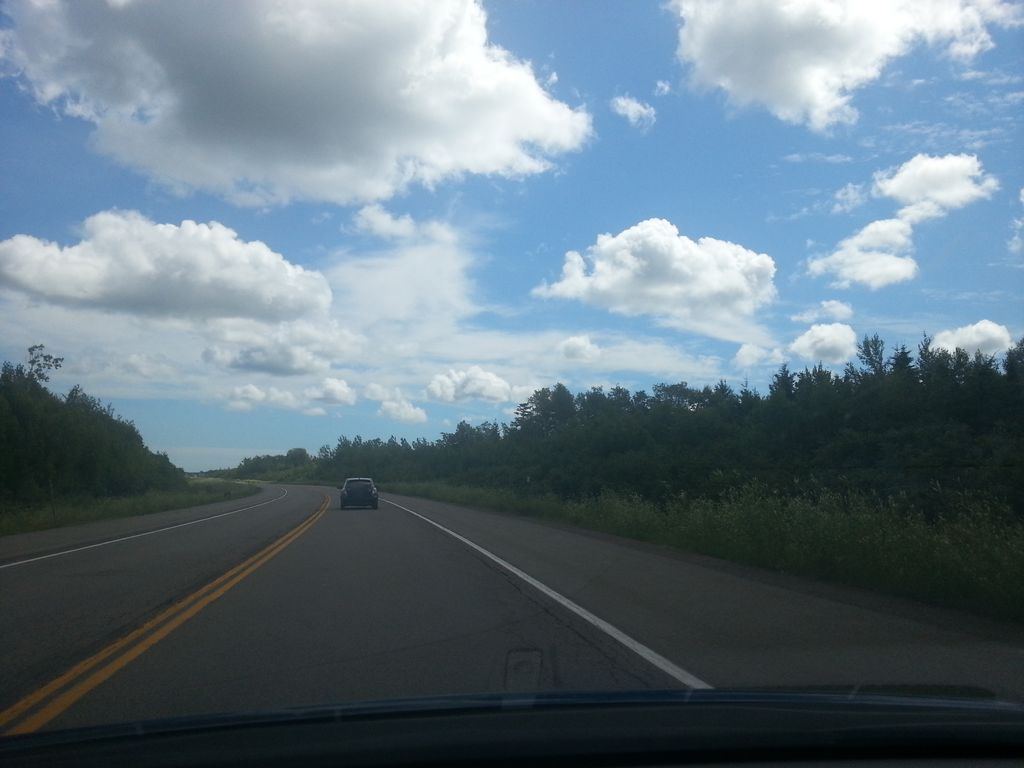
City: charlottetown